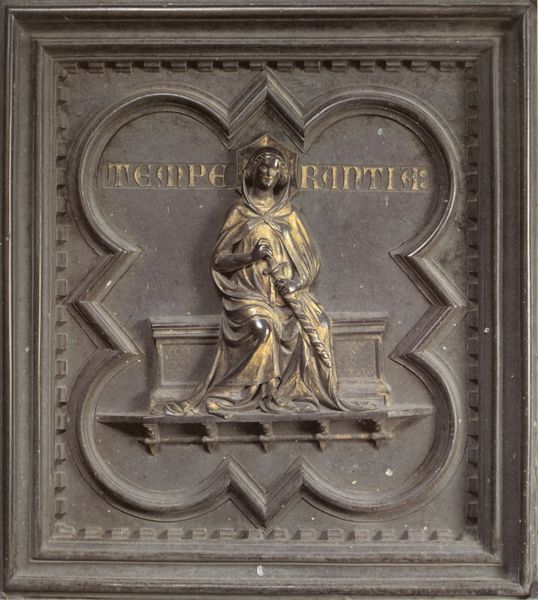
Titel: Südportal
Künstler: Andrea Pisano
Standort: Florenz, Baptisterium (EU - I - Toskana)
Schlagwörter: mann, frau, rahmen, figur, gold, schrift, bank, platte, schwert, tempe rantia